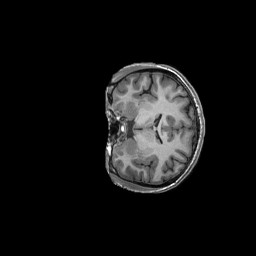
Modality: T1w
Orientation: coronal
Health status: ill
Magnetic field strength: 3 T